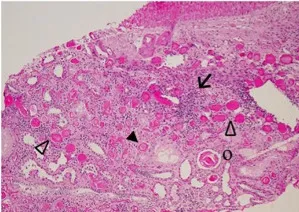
100x magnification left.
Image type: pathology (h&e)